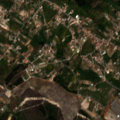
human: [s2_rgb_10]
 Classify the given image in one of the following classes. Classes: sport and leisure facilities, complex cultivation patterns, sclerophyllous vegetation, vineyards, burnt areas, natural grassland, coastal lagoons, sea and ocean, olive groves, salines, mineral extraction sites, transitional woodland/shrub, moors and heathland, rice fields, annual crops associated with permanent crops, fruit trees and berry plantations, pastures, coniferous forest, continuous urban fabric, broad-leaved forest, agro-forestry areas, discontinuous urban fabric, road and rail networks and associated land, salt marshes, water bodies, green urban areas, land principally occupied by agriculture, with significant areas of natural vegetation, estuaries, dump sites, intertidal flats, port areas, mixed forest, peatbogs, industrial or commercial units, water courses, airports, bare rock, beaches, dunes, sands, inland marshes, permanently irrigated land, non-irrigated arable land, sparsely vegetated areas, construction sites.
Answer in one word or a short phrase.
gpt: discontinuous urban fabric, complex cultivation patterns, transitional woodland/shrub